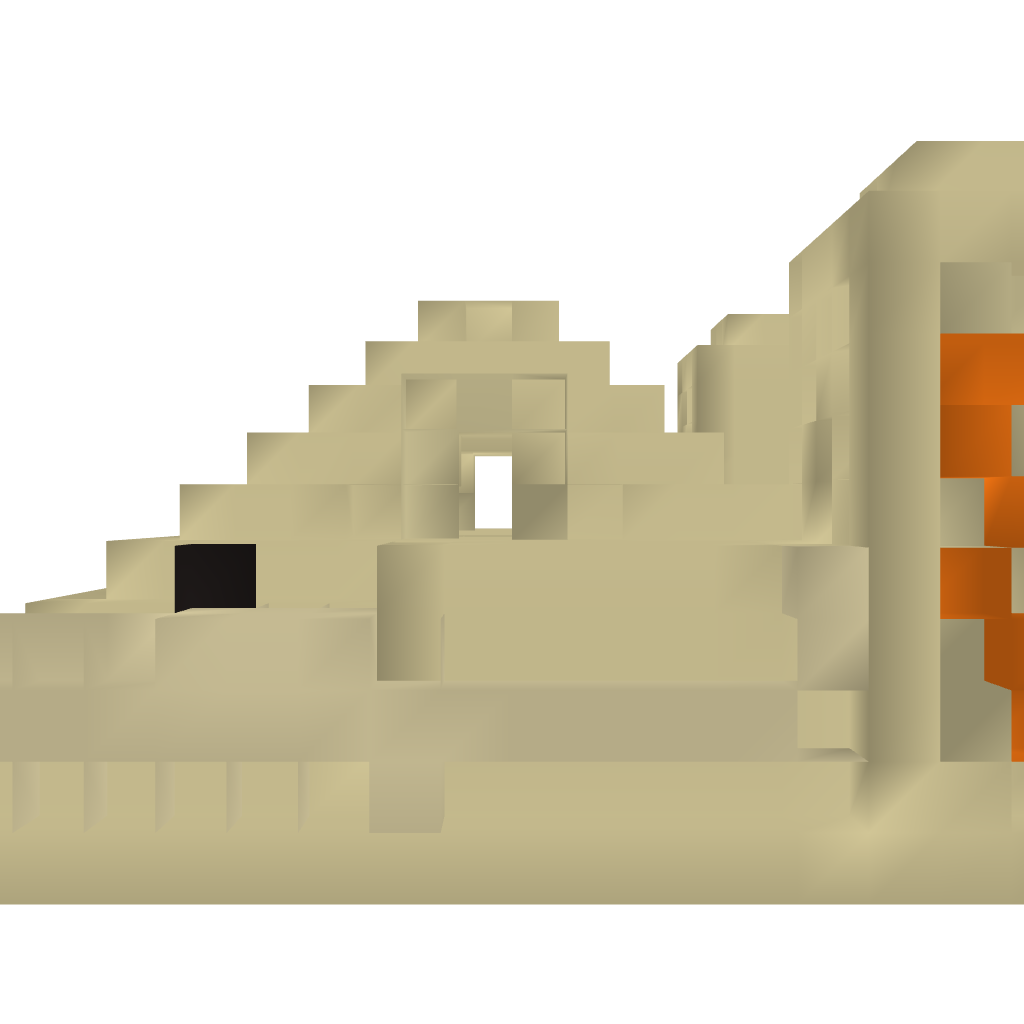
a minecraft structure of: Sand Pyramid